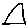
Label: triangle